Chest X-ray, AP view. Patient: 42 years old, sex M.
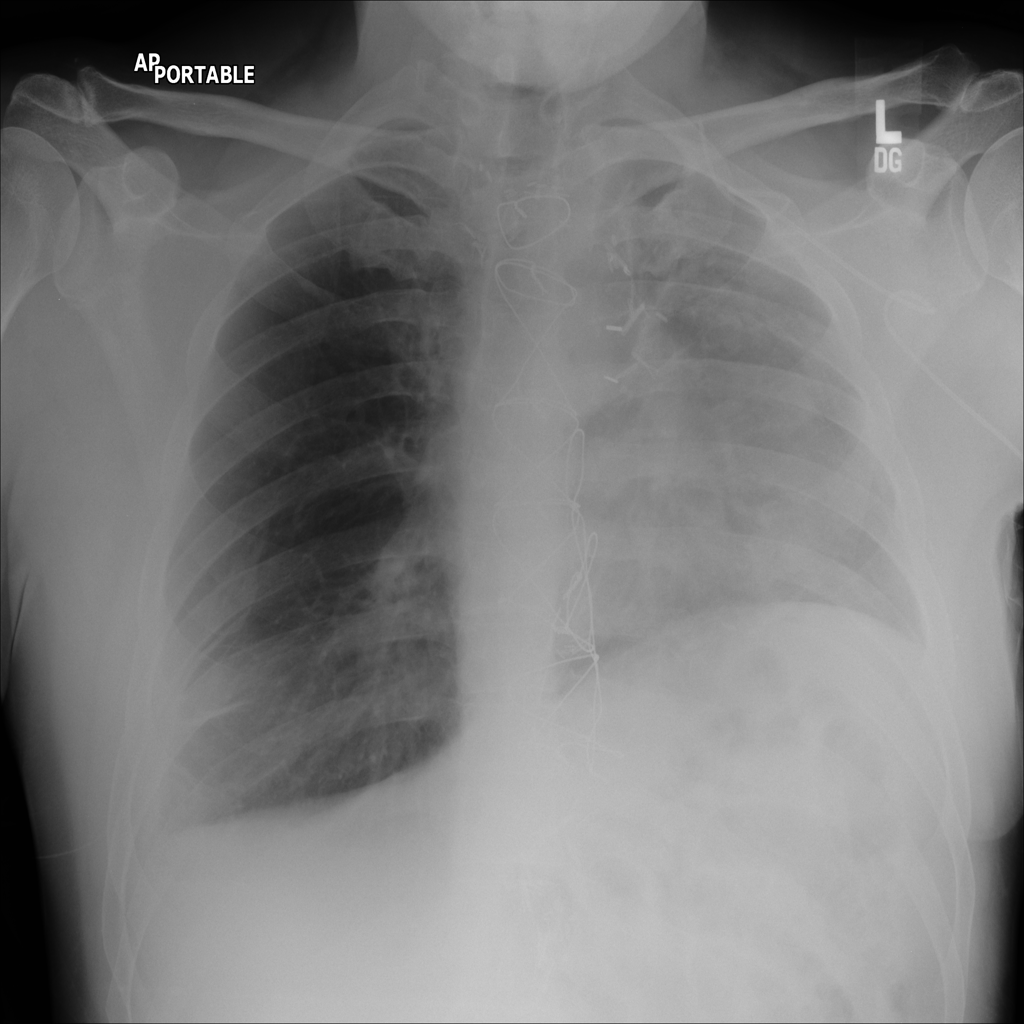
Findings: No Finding